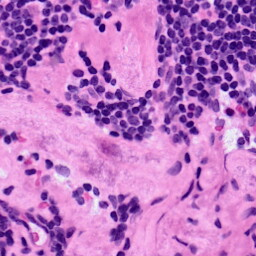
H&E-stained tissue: LymphNode